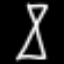
Label: hourglass